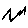
Label: zigzag